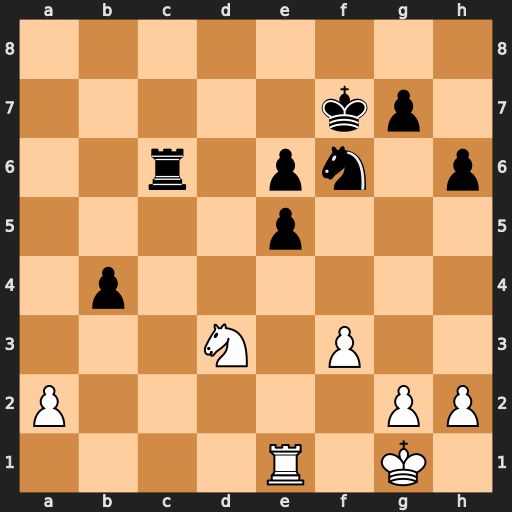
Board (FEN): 8/5kp1/2r1pn1p/4p3/1p6/3N1P2/P5PP/4R1K1
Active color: w
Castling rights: -
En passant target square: -
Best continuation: Nxe5+ Ke8 Nxc6